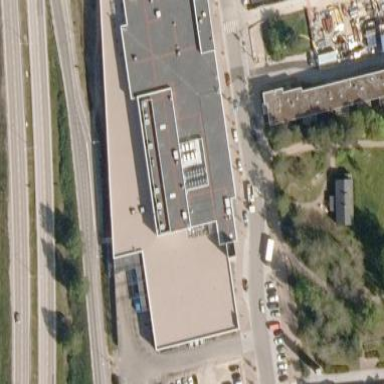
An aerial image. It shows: Retail building with flat roof. It is mall.